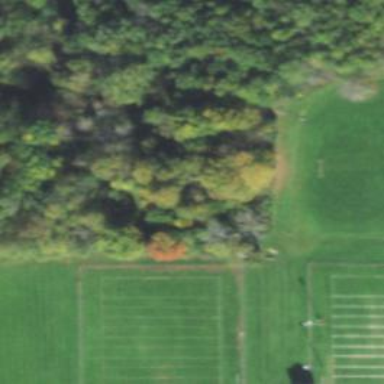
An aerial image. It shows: Disc golf basket.